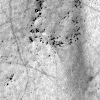
Atmospheric dust classification: not_dusty